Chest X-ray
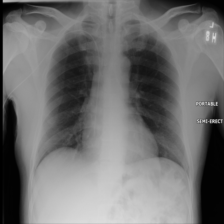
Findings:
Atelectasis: negative
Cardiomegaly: negative
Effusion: negative
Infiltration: negative
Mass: negative
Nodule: negative
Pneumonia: negative
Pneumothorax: negative
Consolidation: negative
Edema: negative
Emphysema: negative
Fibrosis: negative
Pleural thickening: negative
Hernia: negative